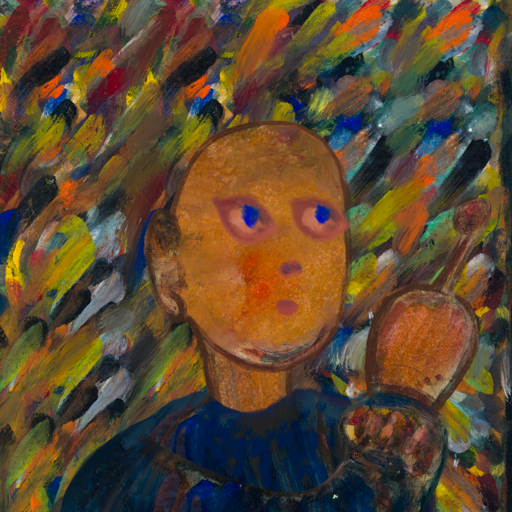
Background: An_Impression, Head And Neck Side: Pipe, Face Side: Mother_And_Son_Mother, Bust: Pipe, Hair Side: Blank, Head Accessory: Blank, Second Necklace: Blank, Necklace: Blank, Baby: Blank